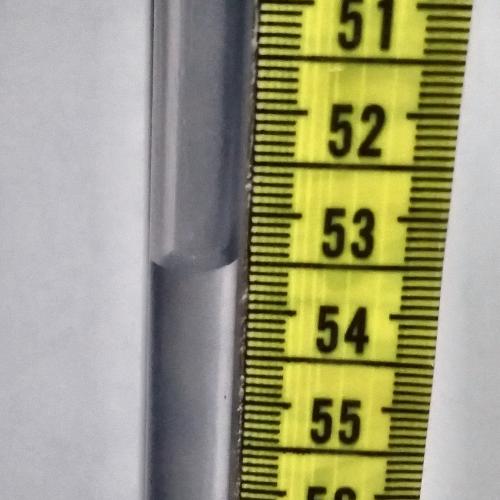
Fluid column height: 53.5 cm